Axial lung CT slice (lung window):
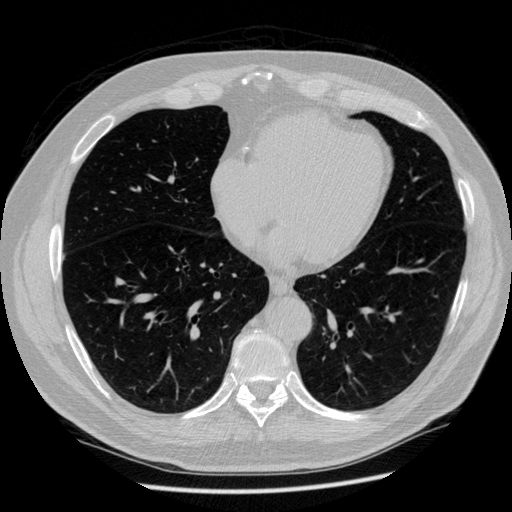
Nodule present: no